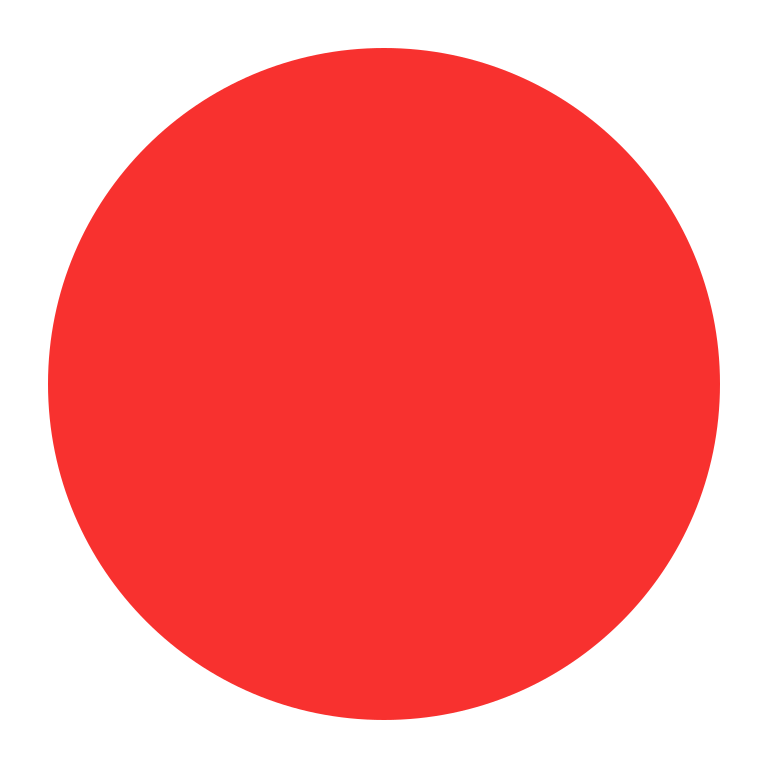
red circle flat